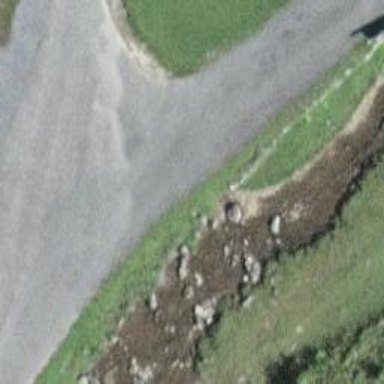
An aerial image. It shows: Well-maintained track road of grade 1.